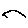
Label: bird